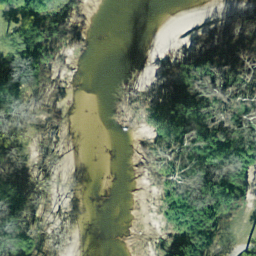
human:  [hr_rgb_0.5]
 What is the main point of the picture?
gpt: river